Question: I've set the linker to additional dependencies opengl32.lib;glu32.lib;sfml-main-d.lib;
When I run it, I get loads of errors about APIEntry or something in one of the OpenGL files. SFML is also set up fine.
Here is my code:
'''
#include <iostream>
//#include <Windows.h>
#include <gl/gl.h>
#include <gl/glu.h>
using namespace std;
void main()
{
}
'''
It works fine if I include Windows.h, but I really don't want to make it windows-specific (Since the only reason I switched to C++ from C# is for cross platform and I'm not too fussed on Java)

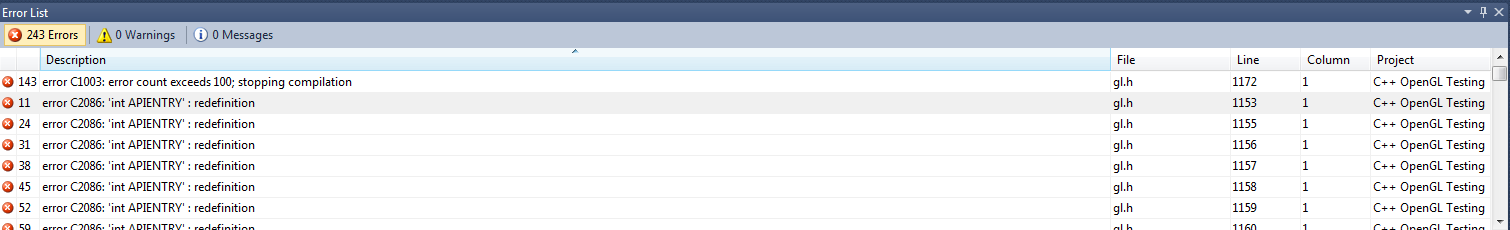
Answer: If you're starting out you're probably not interested in the lower level stuff as setting up your own OpenGL context and such. I would recommend you take a look at GLFW at <URL> - it is what I prefer for OpenGL. It is open source and cross platform for both Windows, linux and MAC.
Good luck!